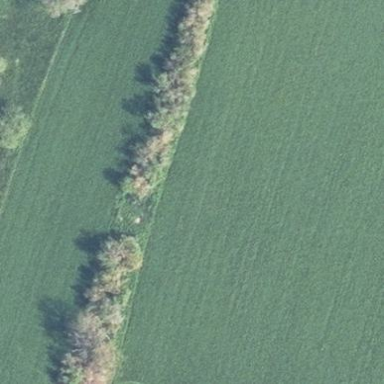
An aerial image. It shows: Orchard.